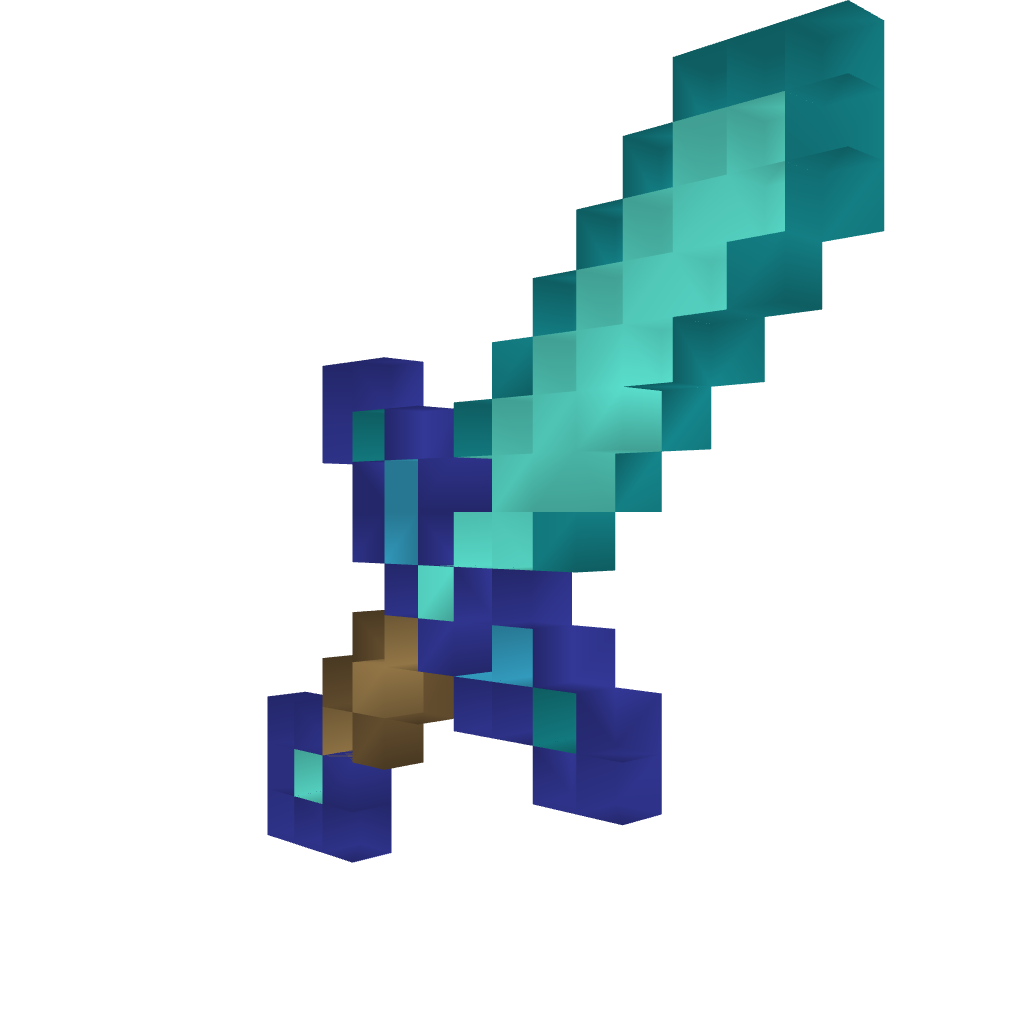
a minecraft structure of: Diamond Sword